Question: '''
System.out.println("EMPO"+" "+"ENAME"+" "+"SAL"+" "+"AVERAGE");
System.out.println("--------------------------------");
while(rs.next())
{
int eno=rs.getInt("empo");
String ename=rs.getString("ename");
int sal=rs.getInt("sal");
int avg=rs.getInt("average");
System.out.println(eno+" "+ename+" "+sal+" "+avg);
}
'''
[
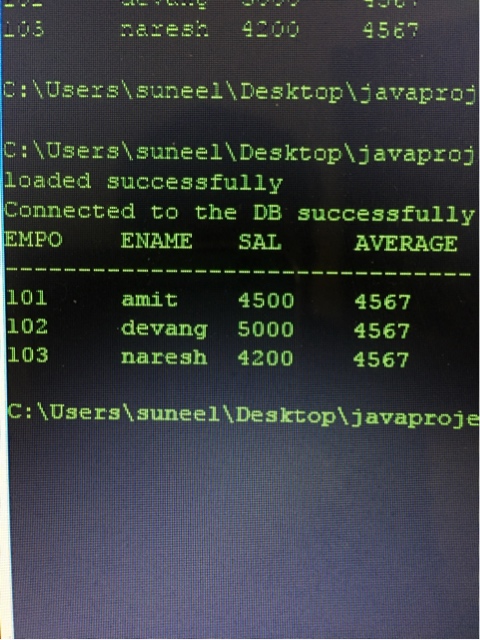
Answer: Its simple:
Let's assume your each column is 15 characters wide, if it's less or more change accordingly:
'''
// Format header
System.out.println(String.format("%1$-15s", "EMPO" )+ "|"+" "+String.format("%1$-15s", "ENAME" )+ "|"+" "+String.format("%1$15s", "SAL" )+ "|"+" "+String.format("%1$15s", "AVERAGE" )+ "|");
'''
Similarly format your row: I leave this one for you to practice.
'''
System.out.println(eno+" "+ename+" "+sal+" "+avg);
'''
If you are not able to figure out, let me know.
'''
String.format("%1$-15s", "EMPO")
'''
This is for strings. It will do right padding, to make it 15 characters. So if you string is less than 15 characters, it will append '' '' space characters. This is done to maintain column width on console output.
'''
"|"
'''
This is simple, it just adds pipe characters
'''
String.format("%1$15s", "SAL" )
'''
This one is for numbers, as numbers need to be right aligned.